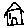
Label: house